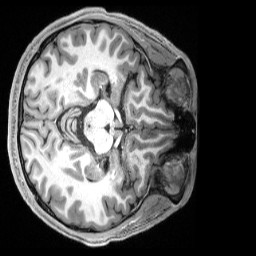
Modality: T1w
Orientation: axial
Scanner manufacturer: siemens
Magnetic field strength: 3 T
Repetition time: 2.5 s
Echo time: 0.00231 s